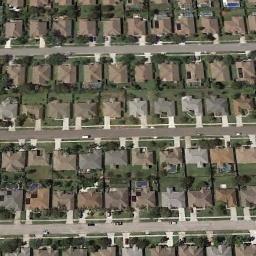
Label: residential